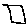
Label: square